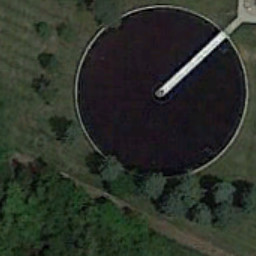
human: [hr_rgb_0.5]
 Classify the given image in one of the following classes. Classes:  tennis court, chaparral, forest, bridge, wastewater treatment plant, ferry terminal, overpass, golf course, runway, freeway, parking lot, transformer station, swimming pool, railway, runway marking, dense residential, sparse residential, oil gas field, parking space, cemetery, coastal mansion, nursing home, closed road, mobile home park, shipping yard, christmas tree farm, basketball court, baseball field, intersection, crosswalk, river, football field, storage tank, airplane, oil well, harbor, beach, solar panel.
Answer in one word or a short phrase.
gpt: wastewater treatment plant